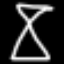
Label: hourglass